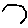
Label: hexagon